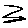
Label: zigzag